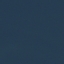
Land use / land cover class: SeaLake